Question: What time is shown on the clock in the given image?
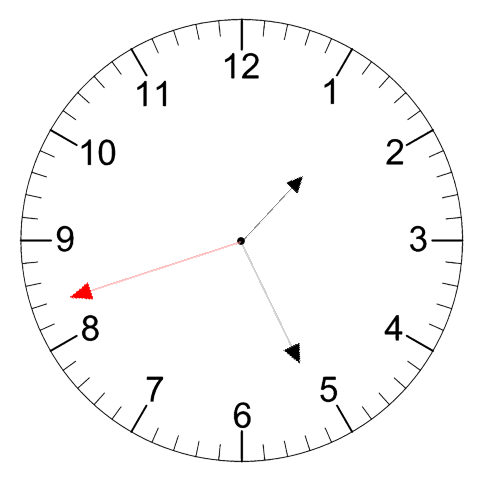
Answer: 01:25:42